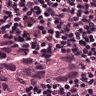
Metastatic tissue present: yes